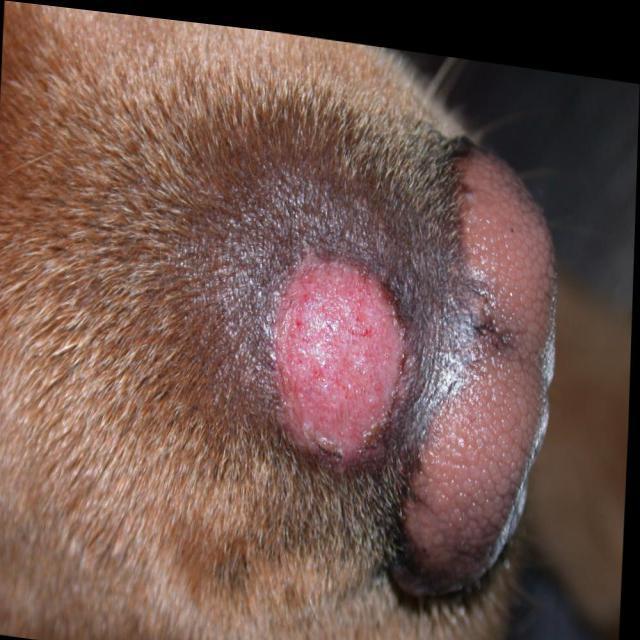
Canine ringworm (Dermatophytosis) — fungal infection caused by Microsporum or Trichophyton. Presents with circular alopecia, scaling, crusting, and broken hairs.